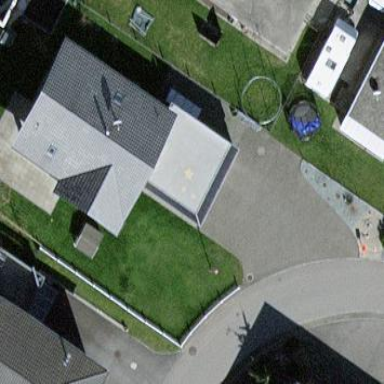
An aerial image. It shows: Garage building.